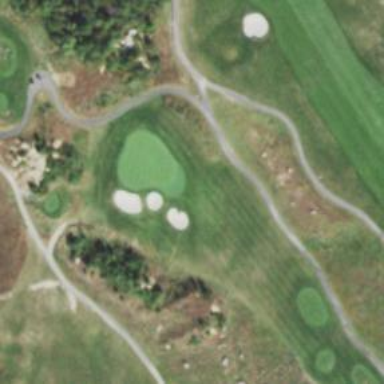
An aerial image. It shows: Golf hole.